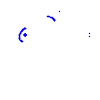
Particle: proton